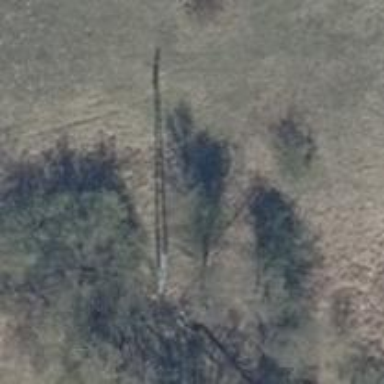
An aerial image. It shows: Power pole.